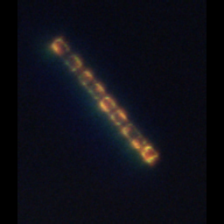
Taxon: Skeletonema
Group: Diatoms